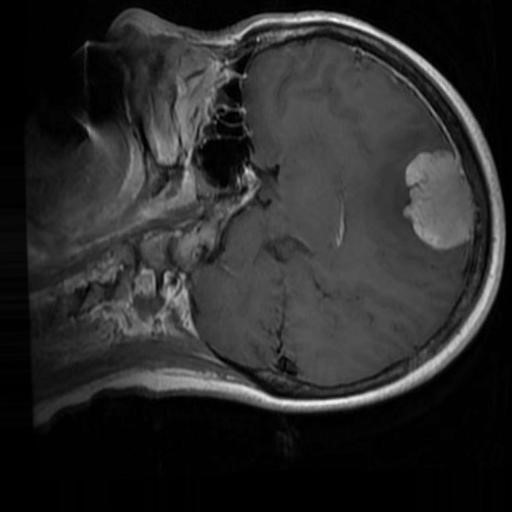
Label: brain_menin